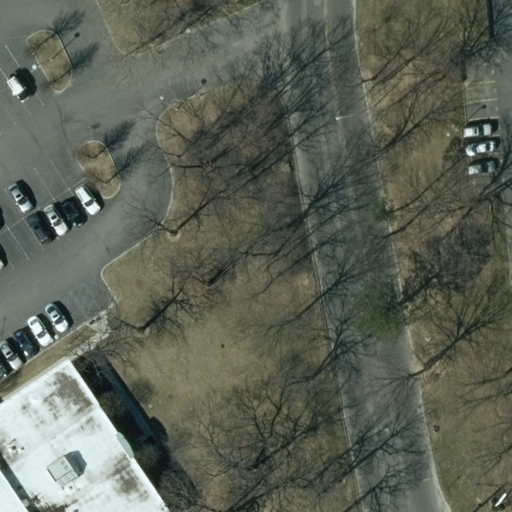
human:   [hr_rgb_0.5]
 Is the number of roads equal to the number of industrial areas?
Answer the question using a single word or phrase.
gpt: yes

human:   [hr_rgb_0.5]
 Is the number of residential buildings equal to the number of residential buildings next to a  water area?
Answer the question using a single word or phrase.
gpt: yes

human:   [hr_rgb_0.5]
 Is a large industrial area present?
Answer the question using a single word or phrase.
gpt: yes

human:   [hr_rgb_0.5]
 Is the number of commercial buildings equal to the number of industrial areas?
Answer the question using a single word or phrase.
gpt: yes

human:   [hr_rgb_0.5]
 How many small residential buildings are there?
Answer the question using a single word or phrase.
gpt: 0

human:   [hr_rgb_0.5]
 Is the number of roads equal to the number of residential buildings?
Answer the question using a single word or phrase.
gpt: no

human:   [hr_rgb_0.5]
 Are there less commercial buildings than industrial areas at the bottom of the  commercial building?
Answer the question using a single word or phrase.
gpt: no

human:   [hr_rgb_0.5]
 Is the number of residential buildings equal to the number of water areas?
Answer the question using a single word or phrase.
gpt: yes

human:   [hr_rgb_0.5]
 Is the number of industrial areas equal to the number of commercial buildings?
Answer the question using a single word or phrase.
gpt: yes

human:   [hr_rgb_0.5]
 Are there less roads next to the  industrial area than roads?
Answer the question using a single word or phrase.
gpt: no

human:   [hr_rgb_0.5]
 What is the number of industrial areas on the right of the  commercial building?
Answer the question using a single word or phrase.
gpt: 0

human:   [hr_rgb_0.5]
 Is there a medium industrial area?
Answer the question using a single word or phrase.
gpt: no

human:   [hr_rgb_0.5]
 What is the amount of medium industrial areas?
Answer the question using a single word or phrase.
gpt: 0

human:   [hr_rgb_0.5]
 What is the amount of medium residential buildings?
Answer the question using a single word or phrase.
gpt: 0

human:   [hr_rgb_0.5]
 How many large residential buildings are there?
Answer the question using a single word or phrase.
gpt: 0

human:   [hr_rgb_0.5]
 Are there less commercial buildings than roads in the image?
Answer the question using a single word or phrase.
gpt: no

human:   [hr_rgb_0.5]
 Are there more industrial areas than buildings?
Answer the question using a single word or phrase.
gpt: no

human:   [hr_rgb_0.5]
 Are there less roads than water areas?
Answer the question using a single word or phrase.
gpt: no

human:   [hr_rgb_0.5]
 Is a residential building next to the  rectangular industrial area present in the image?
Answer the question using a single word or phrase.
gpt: no

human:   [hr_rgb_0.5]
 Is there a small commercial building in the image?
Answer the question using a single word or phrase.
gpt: no

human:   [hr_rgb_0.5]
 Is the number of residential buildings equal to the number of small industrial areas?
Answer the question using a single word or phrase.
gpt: yes

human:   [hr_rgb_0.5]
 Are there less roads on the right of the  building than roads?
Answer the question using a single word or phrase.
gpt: no

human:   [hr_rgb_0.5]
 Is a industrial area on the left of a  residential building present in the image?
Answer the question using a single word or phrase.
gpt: no

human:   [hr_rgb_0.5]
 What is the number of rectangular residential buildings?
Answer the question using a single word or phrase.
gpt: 0

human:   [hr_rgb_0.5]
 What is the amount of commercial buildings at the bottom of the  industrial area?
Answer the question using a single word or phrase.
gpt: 0

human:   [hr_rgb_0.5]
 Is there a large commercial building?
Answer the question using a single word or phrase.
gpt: yes

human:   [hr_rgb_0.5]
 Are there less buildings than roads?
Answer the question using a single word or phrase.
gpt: no

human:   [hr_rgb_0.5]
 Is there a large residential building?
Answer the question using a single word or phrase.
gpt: no

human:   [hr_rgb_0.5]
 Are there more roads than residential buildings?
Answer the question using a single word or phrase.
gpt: yes

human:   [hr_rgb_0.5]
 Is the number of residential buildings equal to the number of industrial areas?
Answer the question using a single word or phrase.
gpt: no

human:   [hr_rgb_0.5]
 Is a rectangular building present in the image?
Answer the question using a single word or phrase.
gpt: yes

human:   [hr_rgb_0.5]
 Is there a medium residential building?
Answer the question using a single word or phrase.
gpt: no

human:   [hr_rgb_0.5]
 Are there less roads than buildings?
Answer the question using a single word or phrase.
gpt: no

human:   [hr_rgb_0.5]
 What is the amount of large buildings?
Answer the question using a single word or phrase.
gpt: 1

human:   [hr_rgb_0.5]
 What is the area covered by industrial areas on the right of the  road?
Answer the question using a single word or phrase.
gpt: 0m2

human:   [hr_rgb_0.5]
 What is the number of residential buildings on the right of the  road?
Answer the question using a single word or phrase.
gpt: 0